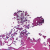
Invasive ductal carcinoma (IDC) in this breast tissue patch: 0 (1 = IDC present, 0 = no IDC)